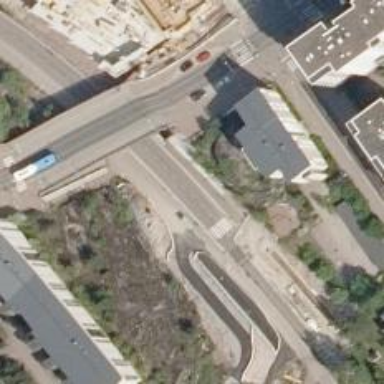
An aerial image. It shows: Tram crossing on the railway.